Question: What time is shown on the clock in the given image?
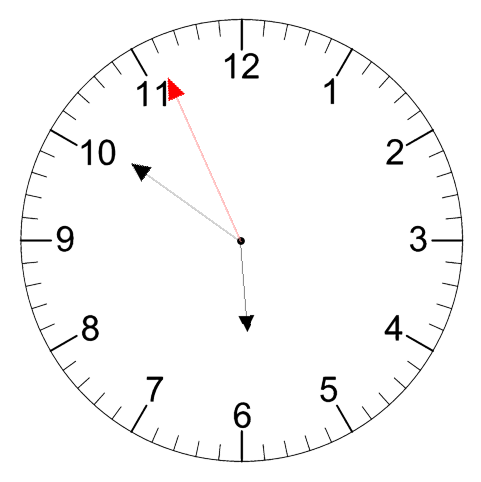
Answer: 05:50:56